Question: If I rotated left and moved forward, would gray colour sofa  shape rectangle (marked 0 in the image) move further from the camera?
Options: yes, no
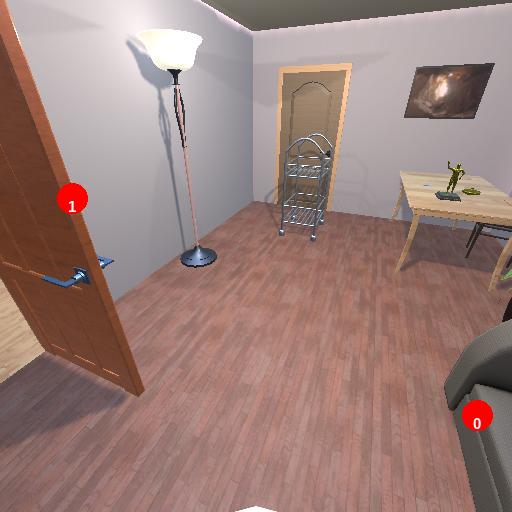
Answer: yes